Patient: sex M, age 43
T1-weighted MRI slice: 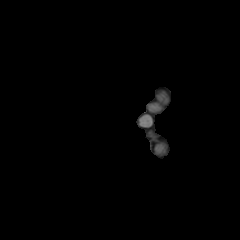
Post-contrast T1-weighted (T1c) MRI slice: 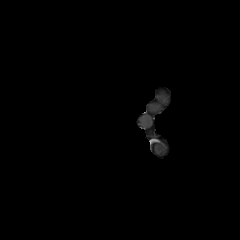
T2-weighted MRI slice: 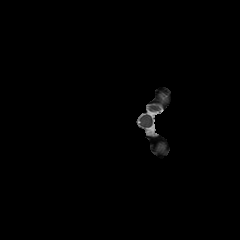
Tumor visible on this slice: no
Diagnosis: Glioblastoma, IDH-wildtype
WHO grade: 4